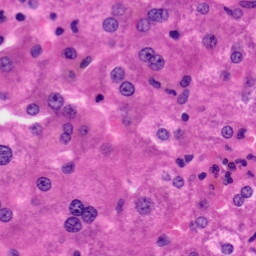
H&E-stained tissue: Liver